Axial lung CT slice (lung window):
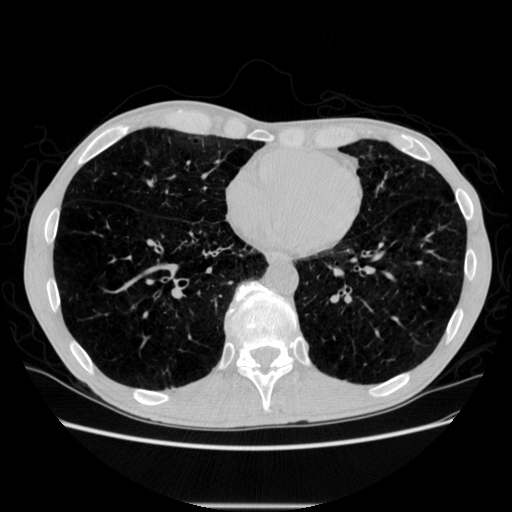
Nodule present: no